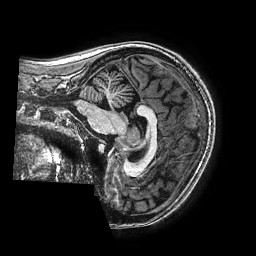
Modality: T1w
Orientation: sagittal
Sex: female
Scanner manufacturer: ge
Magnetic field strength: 3 T
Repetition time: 0.00766 s
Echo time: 0.003476 s